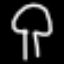
Label: mushroom